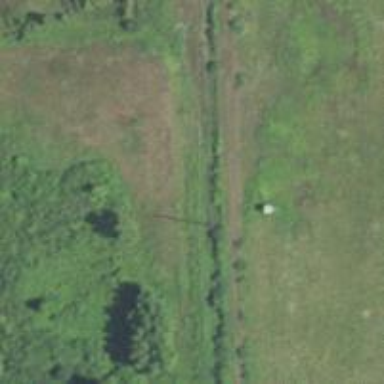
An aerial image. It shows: Power pole.